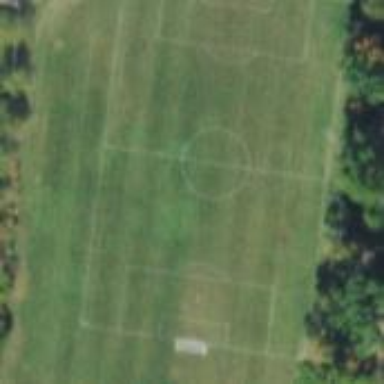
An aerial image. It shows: Soccer pitch for leisure land activities.